Question: Ubuntu 12.04.5
terminal looking like : maxim@maxim-To-be-filled-by-O-E-M:~$
how remove -To-be-filled-by-O-E-M ?
This happen after Ubuntu reinstall.
Screenshot :
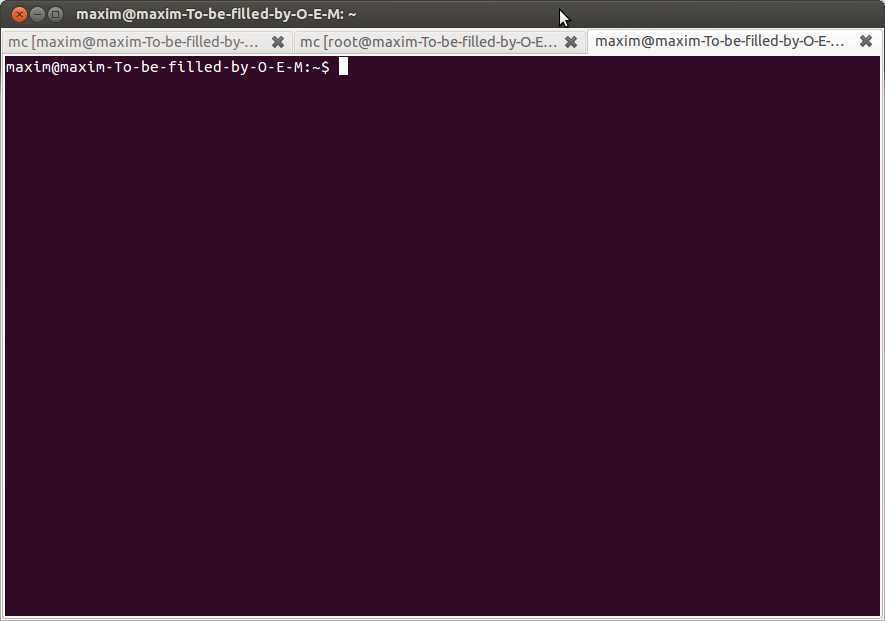
Answer: It looks like it's part of your prompt. Try:
'''
PS1='\$ '
'''
Put it in your .bashrc to make the change persist across a reboot. Or try:
'''
PS1='\u@\h\$ '
'''